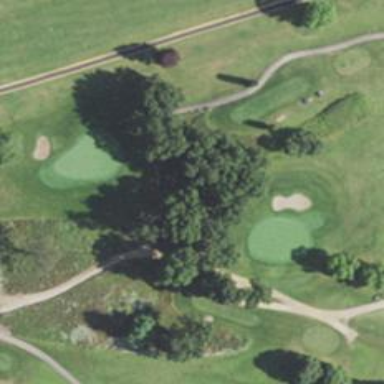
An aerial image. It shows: Service road used as golf cart path.